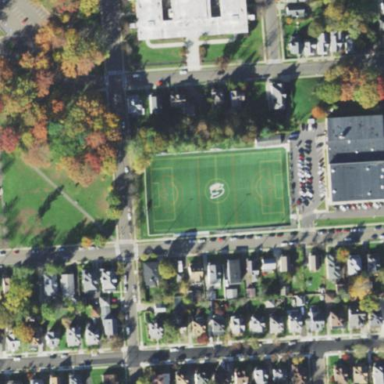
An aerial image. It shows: Soccer pitch for outdoor sports and leisure activities.